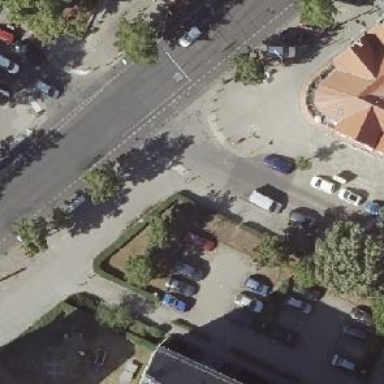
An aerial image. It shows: Unmarked crossing on the road.